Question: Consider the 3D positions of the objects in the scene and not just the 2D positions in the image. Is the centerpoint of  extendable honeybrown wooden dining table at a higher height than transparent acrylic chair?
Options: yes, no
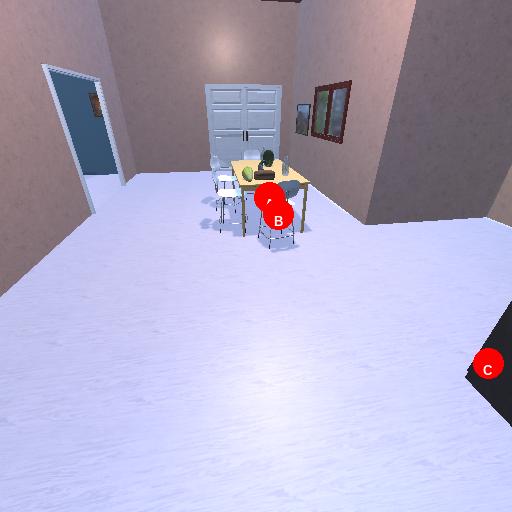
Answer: yes